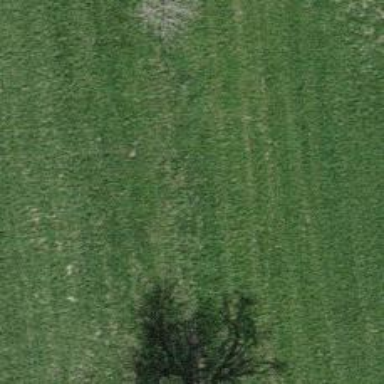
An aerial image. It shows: Single tag "natural: tree."